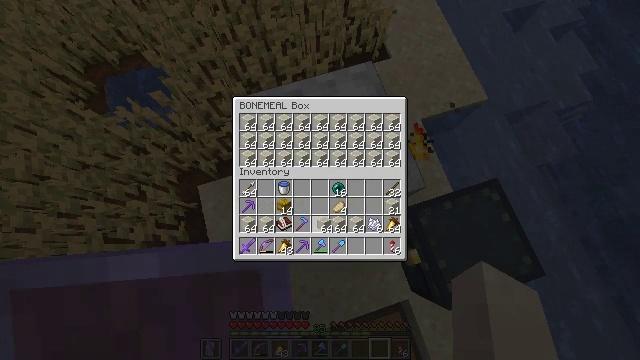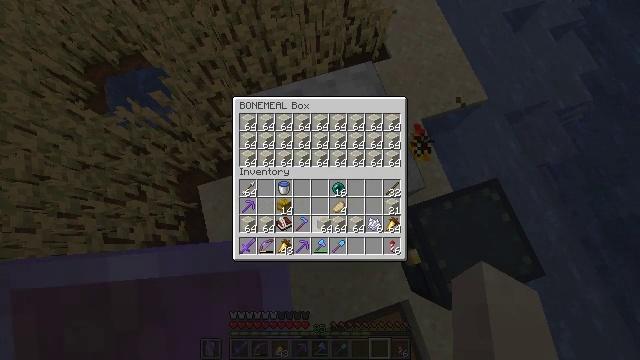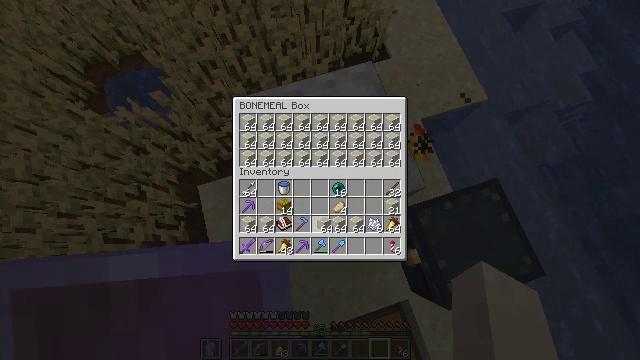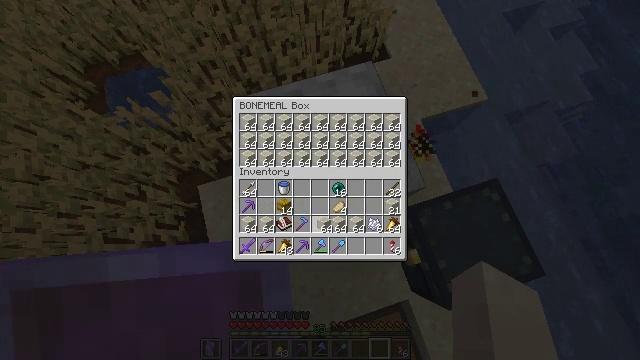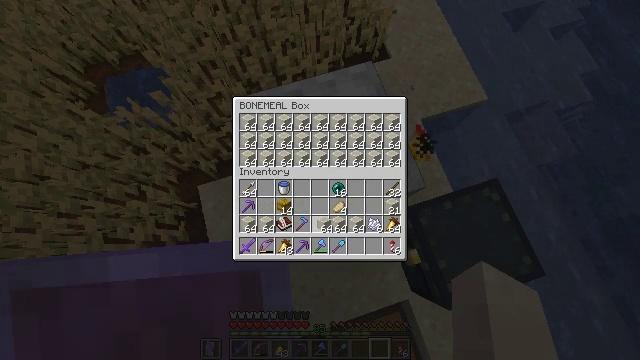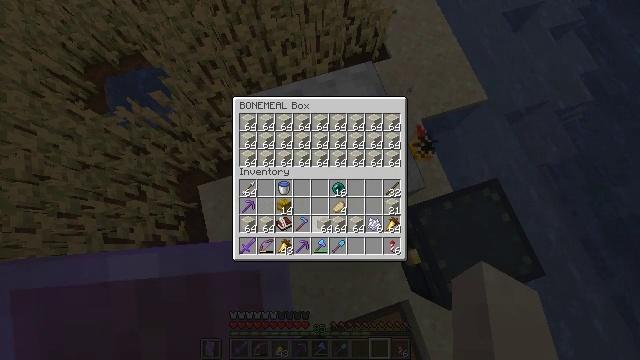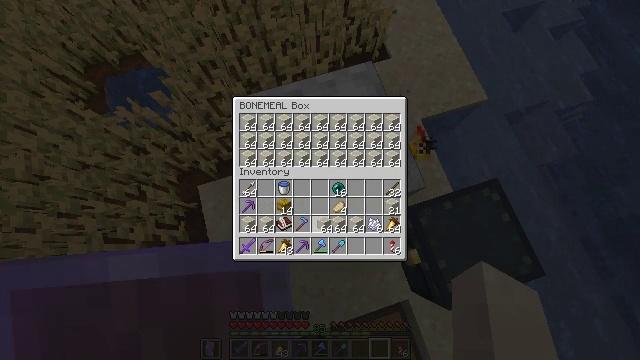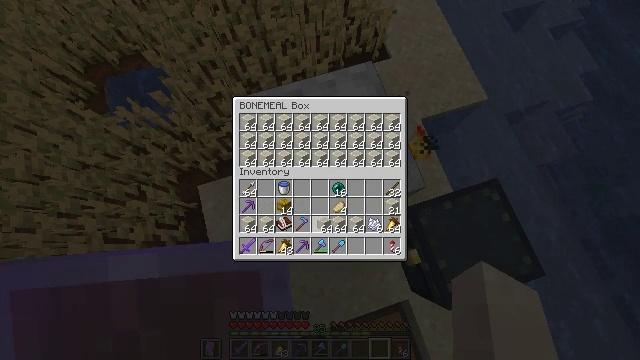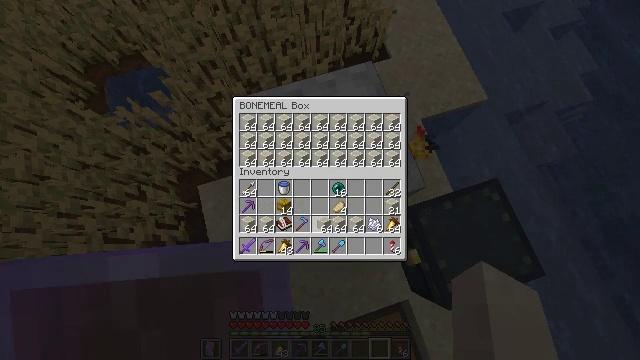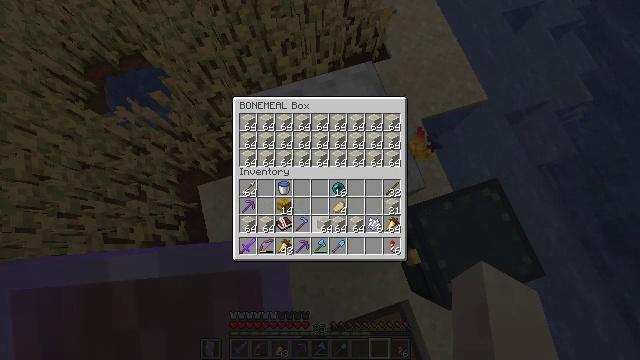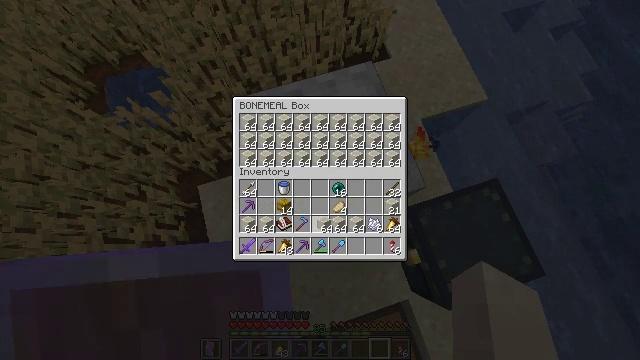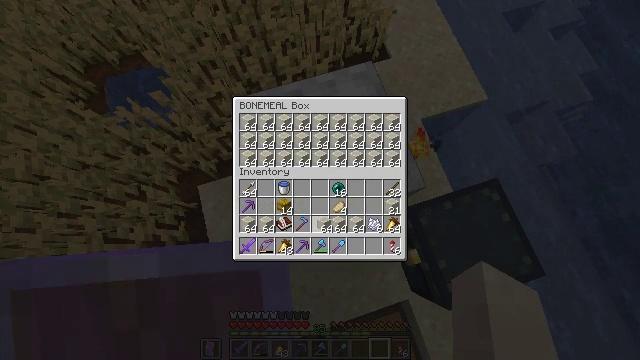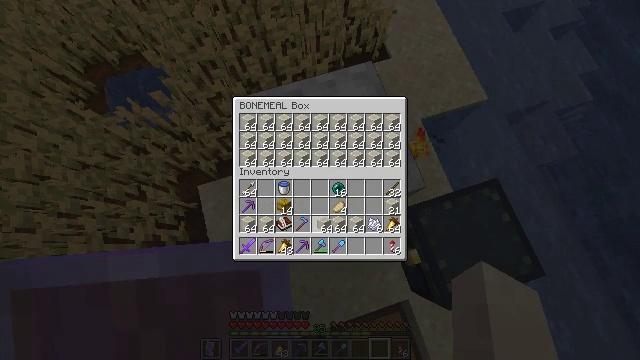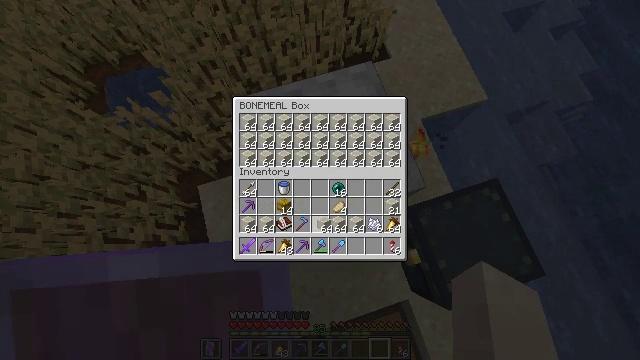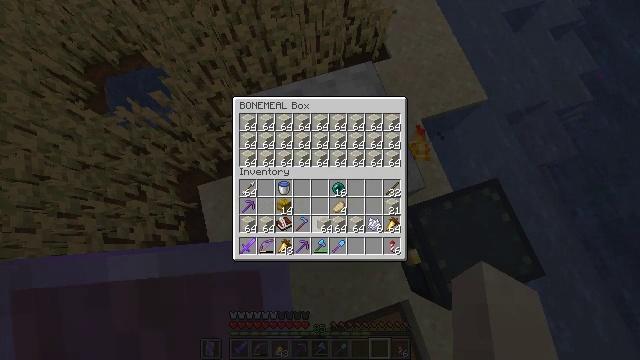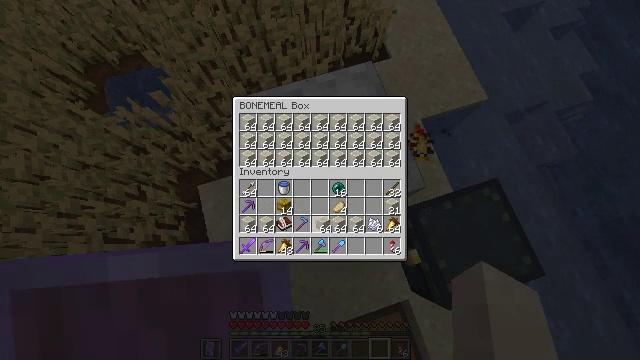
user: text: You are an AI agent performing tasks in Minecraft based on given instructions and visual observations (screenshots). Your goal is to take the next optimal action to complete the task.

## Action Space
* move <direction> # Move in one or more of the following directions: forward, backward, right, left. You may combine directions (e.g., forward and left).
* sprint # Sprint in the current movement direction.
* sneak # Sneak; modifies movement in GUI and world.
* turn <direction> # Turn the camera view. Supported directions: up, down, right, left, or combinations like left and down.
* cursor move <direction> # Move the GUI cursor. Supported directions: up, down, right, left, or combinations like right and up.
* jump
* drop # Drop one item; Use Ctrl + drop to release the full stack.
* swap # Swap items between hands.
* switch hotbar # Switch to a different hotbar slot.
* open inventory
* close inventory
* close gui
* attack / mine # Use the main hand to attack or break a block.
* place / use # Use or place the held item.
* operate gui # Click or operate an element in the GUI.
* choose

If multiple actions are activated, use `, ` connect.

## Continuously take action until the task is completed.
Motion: motion action
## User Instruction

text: Mine the white shulker box.
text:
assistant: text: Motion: sneak
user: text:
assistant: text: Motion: sneak
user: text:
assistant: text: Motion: no_op
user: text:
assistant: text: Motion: no_op
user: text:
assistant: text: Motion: no_op
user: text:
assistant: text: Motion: no_op
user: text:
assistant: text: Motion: no_op
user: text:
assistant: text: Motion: no_op
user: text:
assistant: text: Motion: no_op
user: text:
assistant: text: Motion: no_op
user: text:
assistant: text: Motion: no_op
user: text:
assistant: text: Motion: no_op
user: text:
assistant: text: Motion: no_op
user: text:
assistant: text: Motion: no_op
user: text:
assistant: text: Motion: no_op
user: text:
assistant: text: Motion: no_op
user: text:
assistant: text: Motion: no_op
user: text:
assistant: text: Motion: operate gui
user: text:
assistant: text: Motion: operate gui
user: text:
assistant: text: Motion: operate gui
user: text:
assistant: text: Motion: no_op
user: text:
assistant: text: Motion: no_op
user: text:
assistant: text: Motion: no_op
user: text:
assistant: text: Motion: no_op
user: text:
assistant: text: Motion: no_op
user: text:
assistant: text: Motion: no_op
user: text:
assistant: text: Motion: no_op
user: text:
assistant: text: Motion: no_op
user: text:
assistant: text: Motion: no_op
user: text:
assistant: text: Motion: no_op